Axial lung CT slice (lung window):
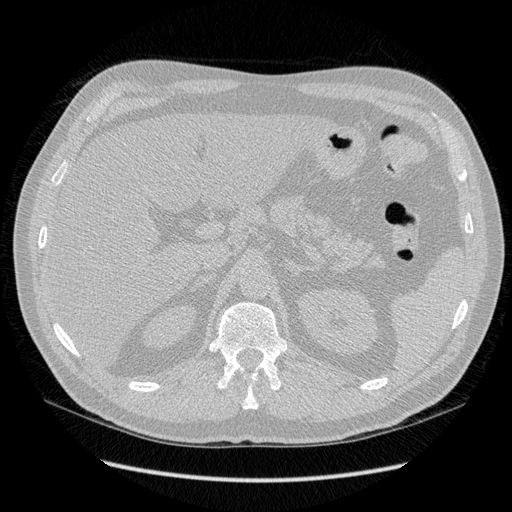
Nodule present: no